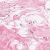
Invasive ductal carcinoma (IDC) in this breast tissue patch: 0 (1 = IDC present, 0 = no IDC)